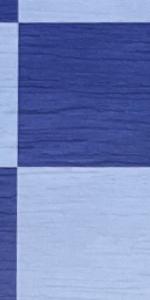
Label: Empty